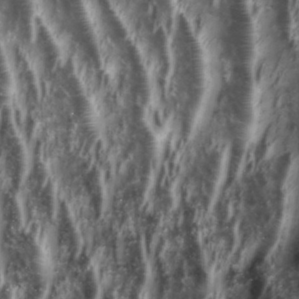
Label: non_frost